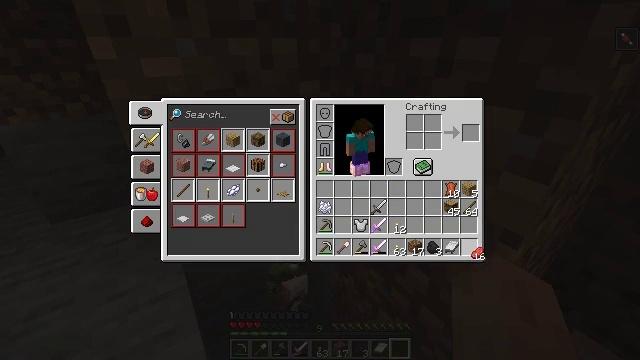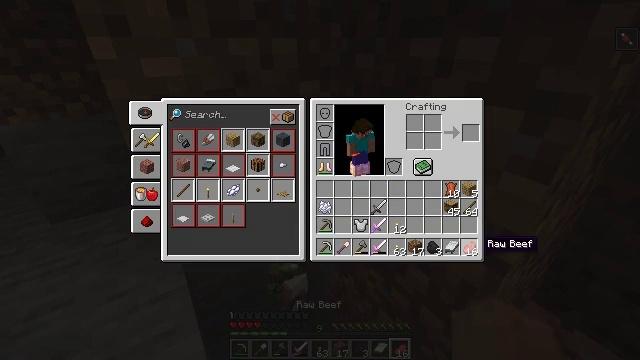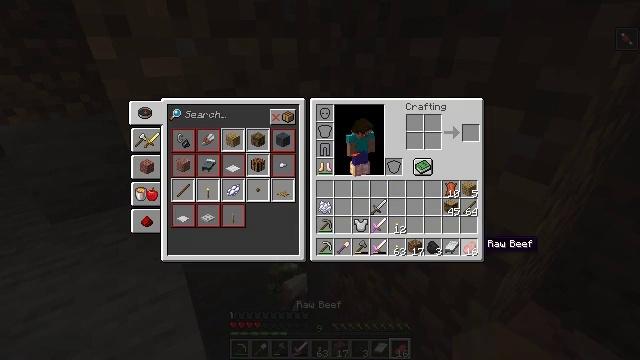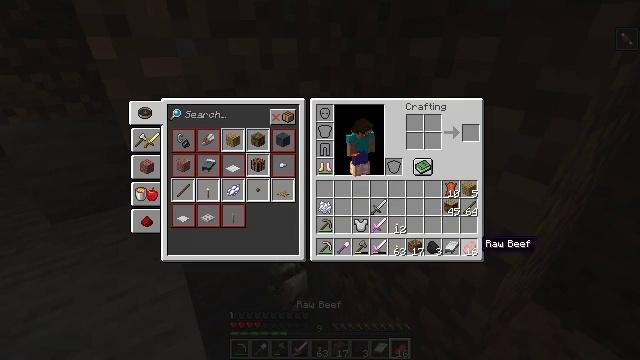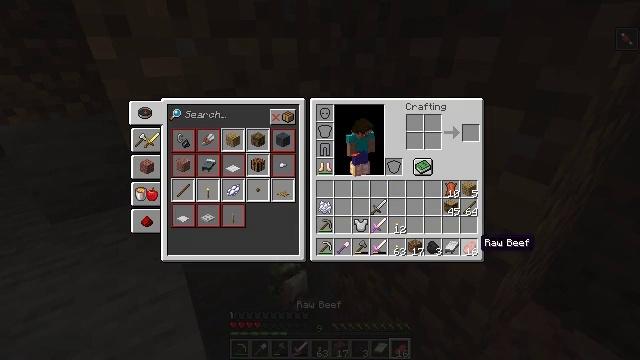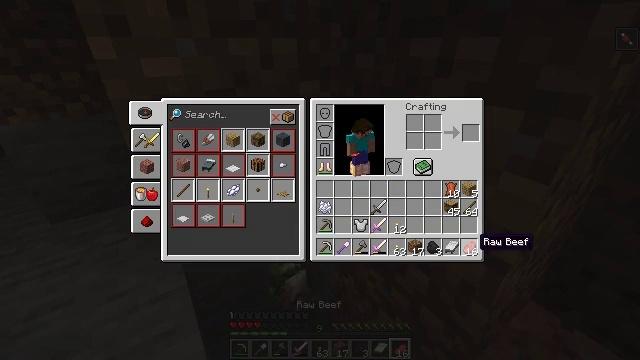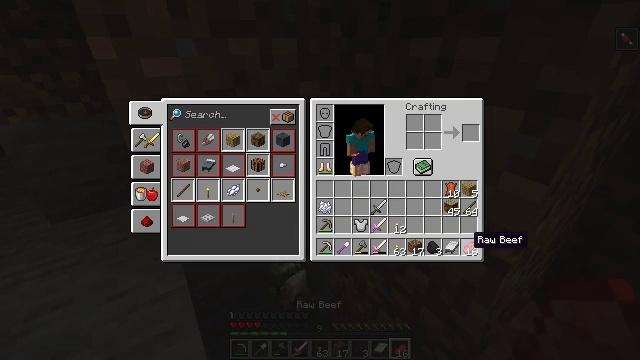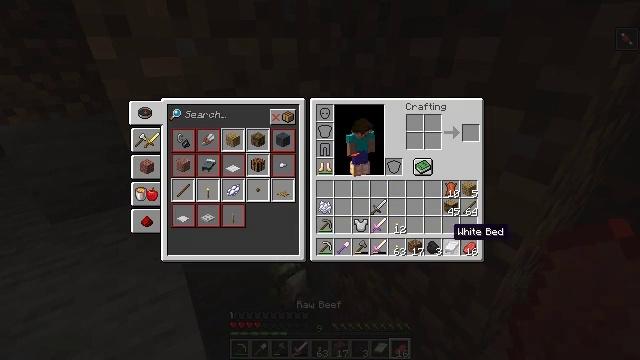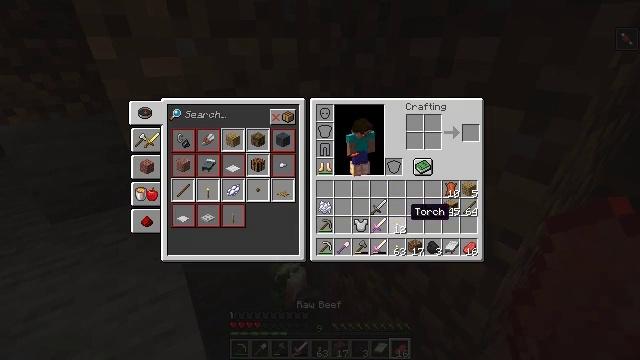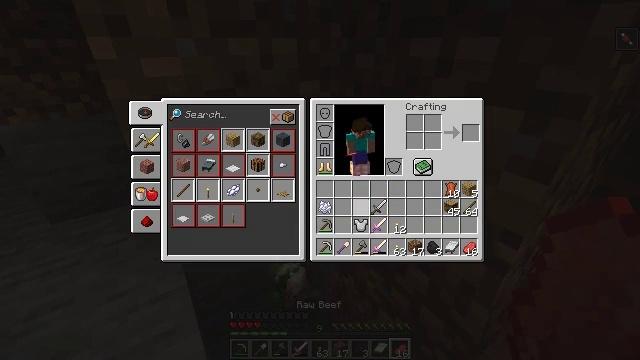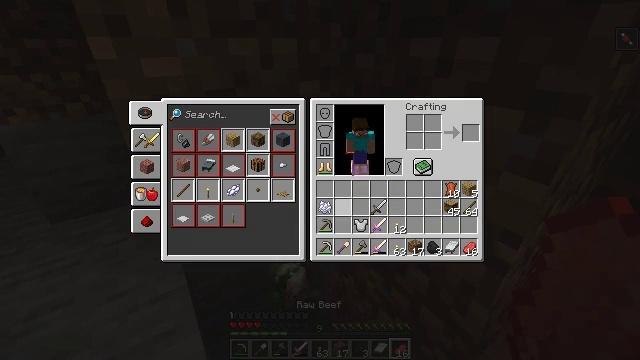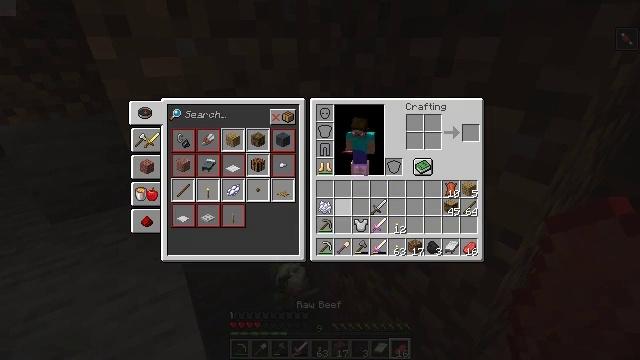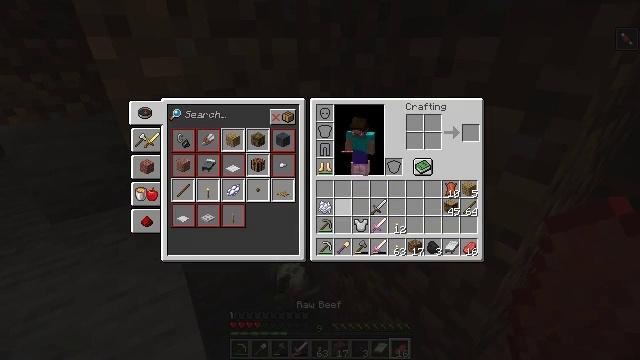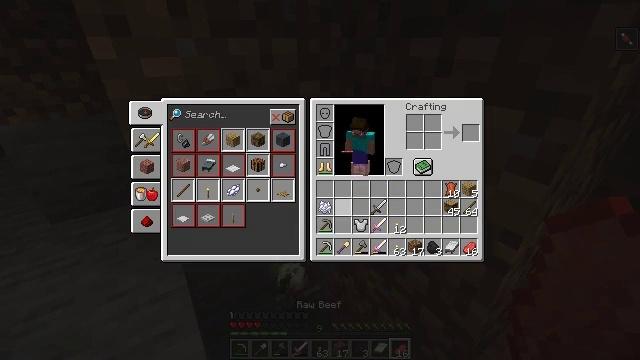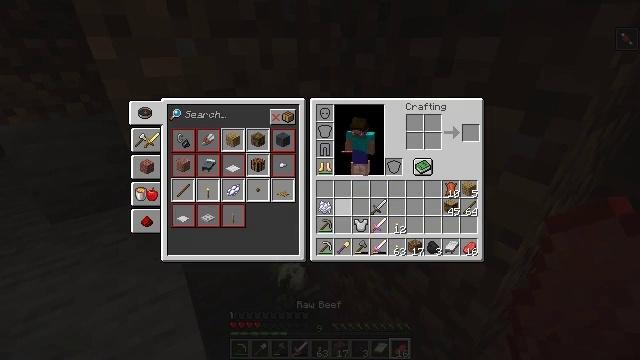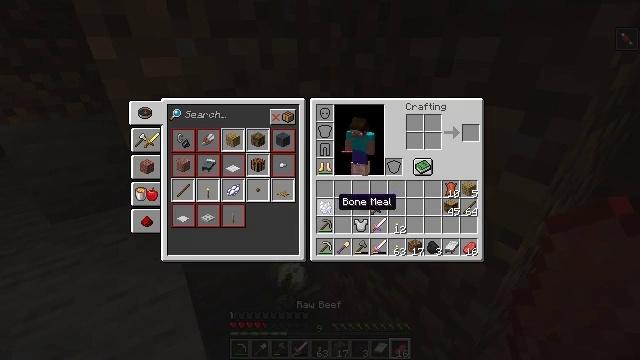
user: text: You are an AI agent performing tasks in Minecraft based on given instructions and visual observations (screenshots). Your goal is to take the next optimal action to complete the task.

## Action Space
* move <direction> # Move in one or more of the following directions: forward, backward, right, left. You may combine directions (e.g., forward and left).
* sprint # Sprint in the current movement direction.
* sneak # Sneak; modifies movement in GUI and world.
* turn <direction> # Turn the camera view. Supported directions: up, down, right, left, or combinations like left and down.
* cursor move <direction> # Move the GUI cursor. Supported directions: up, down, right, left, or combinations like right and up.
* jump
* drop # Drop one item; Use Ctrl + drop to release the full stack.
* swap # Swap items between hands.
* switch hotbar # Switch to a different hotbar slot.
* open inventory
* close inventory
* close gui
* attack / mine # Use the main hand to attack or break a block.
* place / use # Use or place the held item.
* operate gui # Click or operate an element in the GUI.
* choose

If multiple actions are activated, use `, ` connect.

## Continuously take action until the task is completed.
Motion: motion action
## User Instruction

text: Drop a bone meal.
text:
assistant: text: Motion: no_op
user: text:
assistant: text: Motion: no_op
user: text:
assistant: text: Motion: no_op
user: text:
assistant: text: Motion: no_op
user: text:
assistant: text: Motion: no_op
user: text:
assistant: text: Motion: no_op
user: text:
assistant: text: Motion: cursor move left and up
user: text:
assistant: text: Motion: cursor move left and up
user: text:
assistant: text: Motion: cursor move left and up
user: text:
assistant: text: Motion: cursor move left
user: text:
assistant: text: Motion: cursor move left
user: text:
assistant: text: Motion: no_op
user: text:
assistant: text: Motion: no_op
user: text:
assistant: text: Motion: no_op
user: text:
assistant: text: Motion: no_op
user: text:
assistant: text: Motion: operate gui
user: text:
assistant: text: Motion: operate gui
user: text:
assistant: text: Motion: operate gui
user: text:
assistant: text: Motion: cursor move right and up
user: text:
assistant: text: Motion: cursor move right and up
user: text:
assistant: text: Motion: cursor move right
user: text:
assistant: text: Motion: cursor move right, operate gui
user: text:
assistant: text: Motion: operate gui
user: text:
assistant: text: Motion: operate gui
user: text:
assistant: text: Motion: no_op
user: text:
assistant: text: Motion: cursor move left
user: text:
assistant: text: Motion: cursor move left
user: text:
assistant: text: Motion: no_op
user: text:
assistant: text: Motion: no_op
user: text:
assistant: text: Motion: no_op